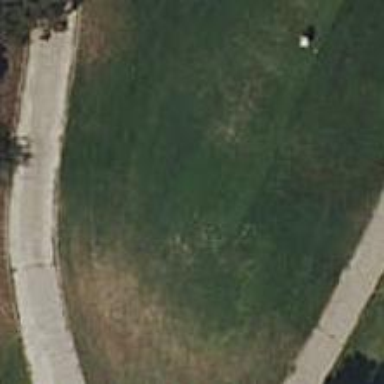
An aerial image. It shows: Golf tee.